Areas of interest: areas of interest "Soccer Field"
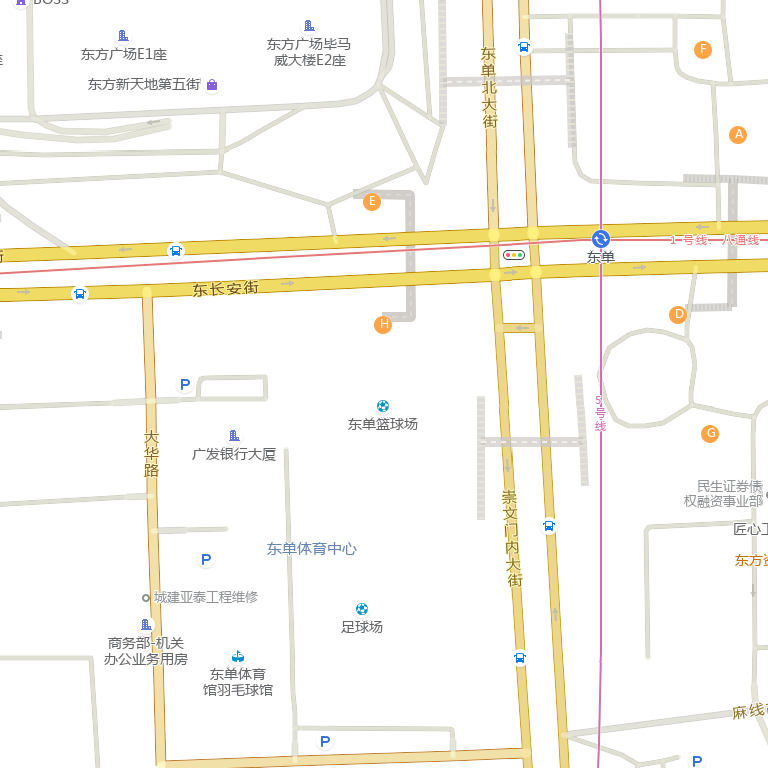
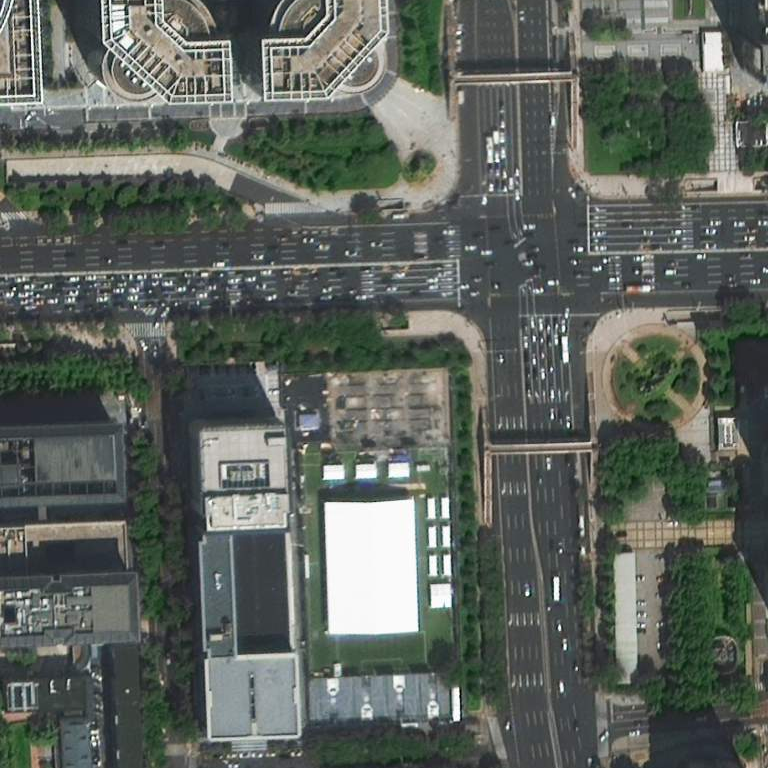